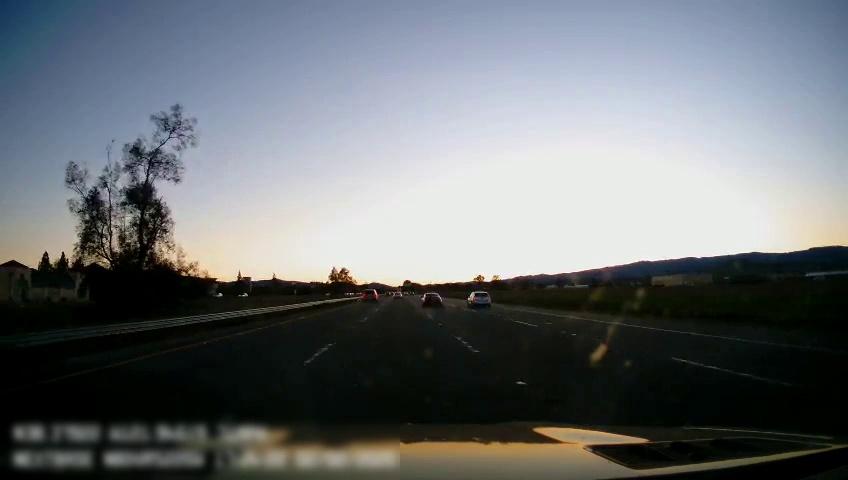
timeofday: Dusk/Dawn/Twilight
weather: Cloudy
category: Drivable Space
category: Vehicles | Car
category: Vehicles | SUV
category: Vehicles | Car
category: Vehicles | SUV
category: Lanes | Alternate Lane
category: Lanes | Current Lane
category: Lanes | Current Lane
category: Lanes | Alternate Lane
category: Lanes | Alternate Lane